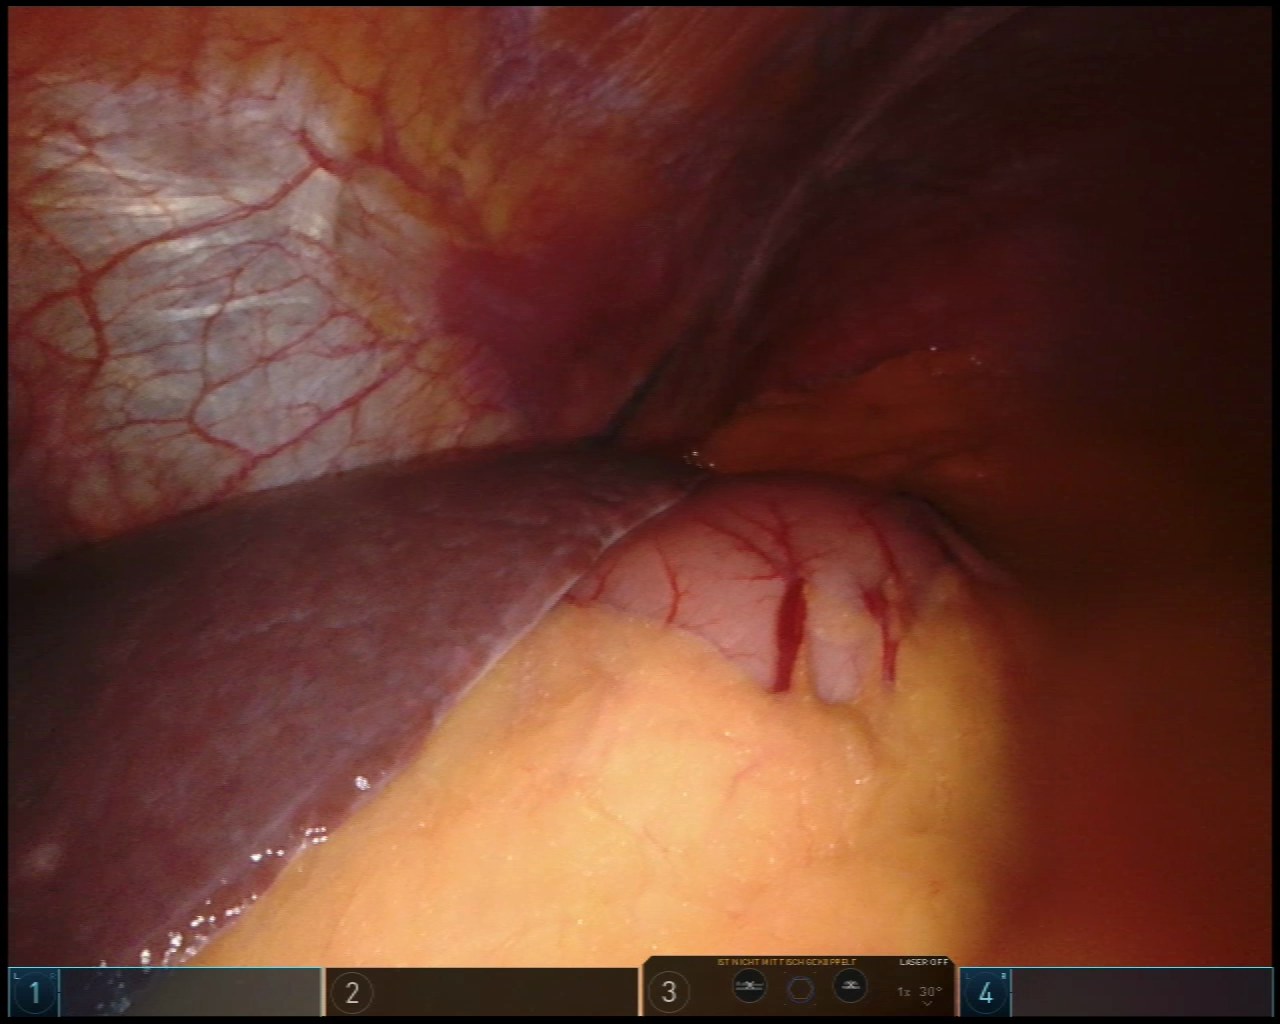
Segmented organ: liver
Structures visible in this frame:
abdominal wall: yes
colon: no
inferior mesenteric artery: no
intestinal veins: no
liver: yes
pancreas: no
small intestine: no
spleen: no
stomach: yes
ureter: no
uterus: no
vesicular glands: no